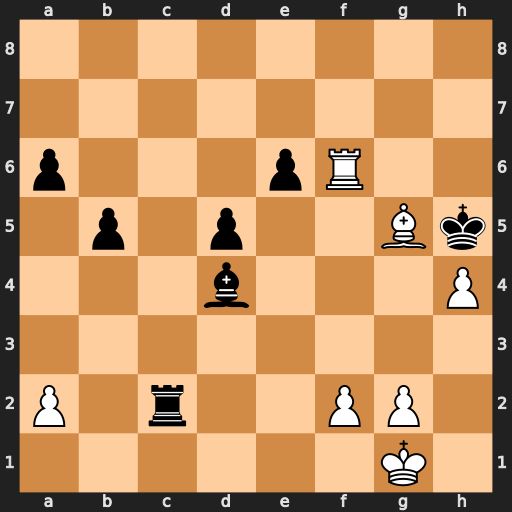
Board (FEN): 8/8/p3pR2/1p1p2Bk/3b3P/8/P1r2PP1/6K1
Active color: w
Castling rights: -
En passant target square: -
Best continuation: g4+ Kxg4 Rf4+ Kh5 Rxd4